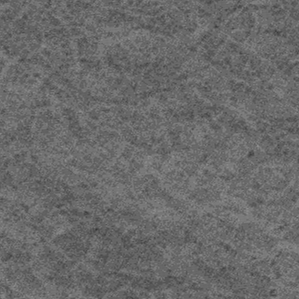
Label: frost